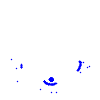
Particle: electron